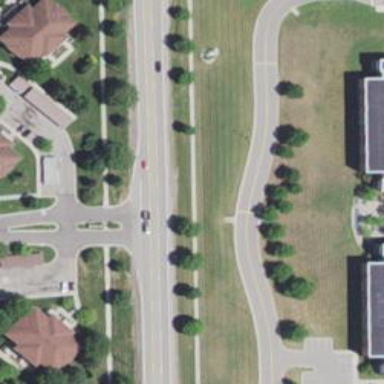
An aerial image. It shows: Secondary road.